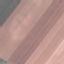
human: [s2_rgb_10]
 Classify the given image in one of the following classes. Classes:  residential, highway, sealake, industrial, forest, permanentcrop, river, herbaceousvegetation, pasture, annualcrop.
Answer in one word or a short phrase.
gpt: AnnualCrop